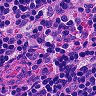
Metastatic tissue present: no